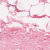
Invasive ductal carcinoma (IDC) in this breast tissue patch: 0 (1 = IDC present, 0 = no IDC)